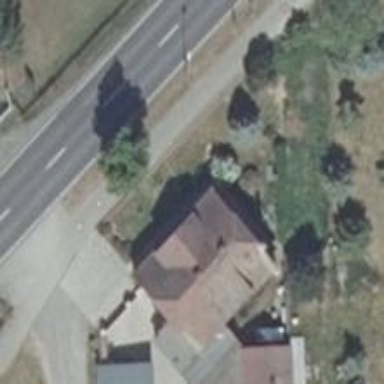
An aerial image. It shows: Detached building with half-hipped roof shape.